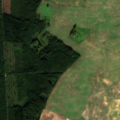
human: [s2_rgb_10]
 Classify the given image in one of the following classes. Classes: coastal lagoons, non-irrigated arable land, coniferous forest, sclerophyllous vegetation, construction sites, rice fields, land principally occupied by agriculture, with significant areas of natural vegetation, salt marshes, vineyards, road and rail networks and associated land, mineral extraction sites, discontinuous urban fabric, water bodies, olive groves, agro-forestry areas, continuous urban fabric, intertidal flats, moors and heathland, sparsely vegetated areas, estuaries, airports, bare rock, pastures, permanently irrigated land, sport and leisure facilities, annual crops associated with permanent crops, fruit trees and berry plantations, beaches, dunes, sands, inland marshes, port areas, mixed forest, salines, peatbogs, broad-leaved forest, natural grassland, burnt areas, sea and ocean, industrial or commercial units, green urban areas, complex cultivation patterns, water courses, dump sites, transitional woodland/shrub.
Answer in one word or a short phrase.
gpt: non-irrigated arable land, broad-leaved forest, transitional woodland/shrub